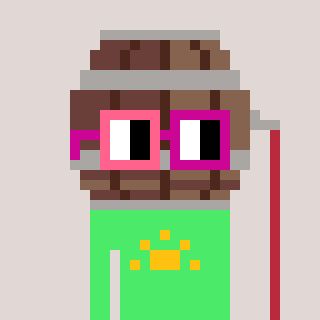
a pixel art character with square pink and red glasses, a wine barrel-shaped head and a teal-colored body on a warm background